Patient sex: F
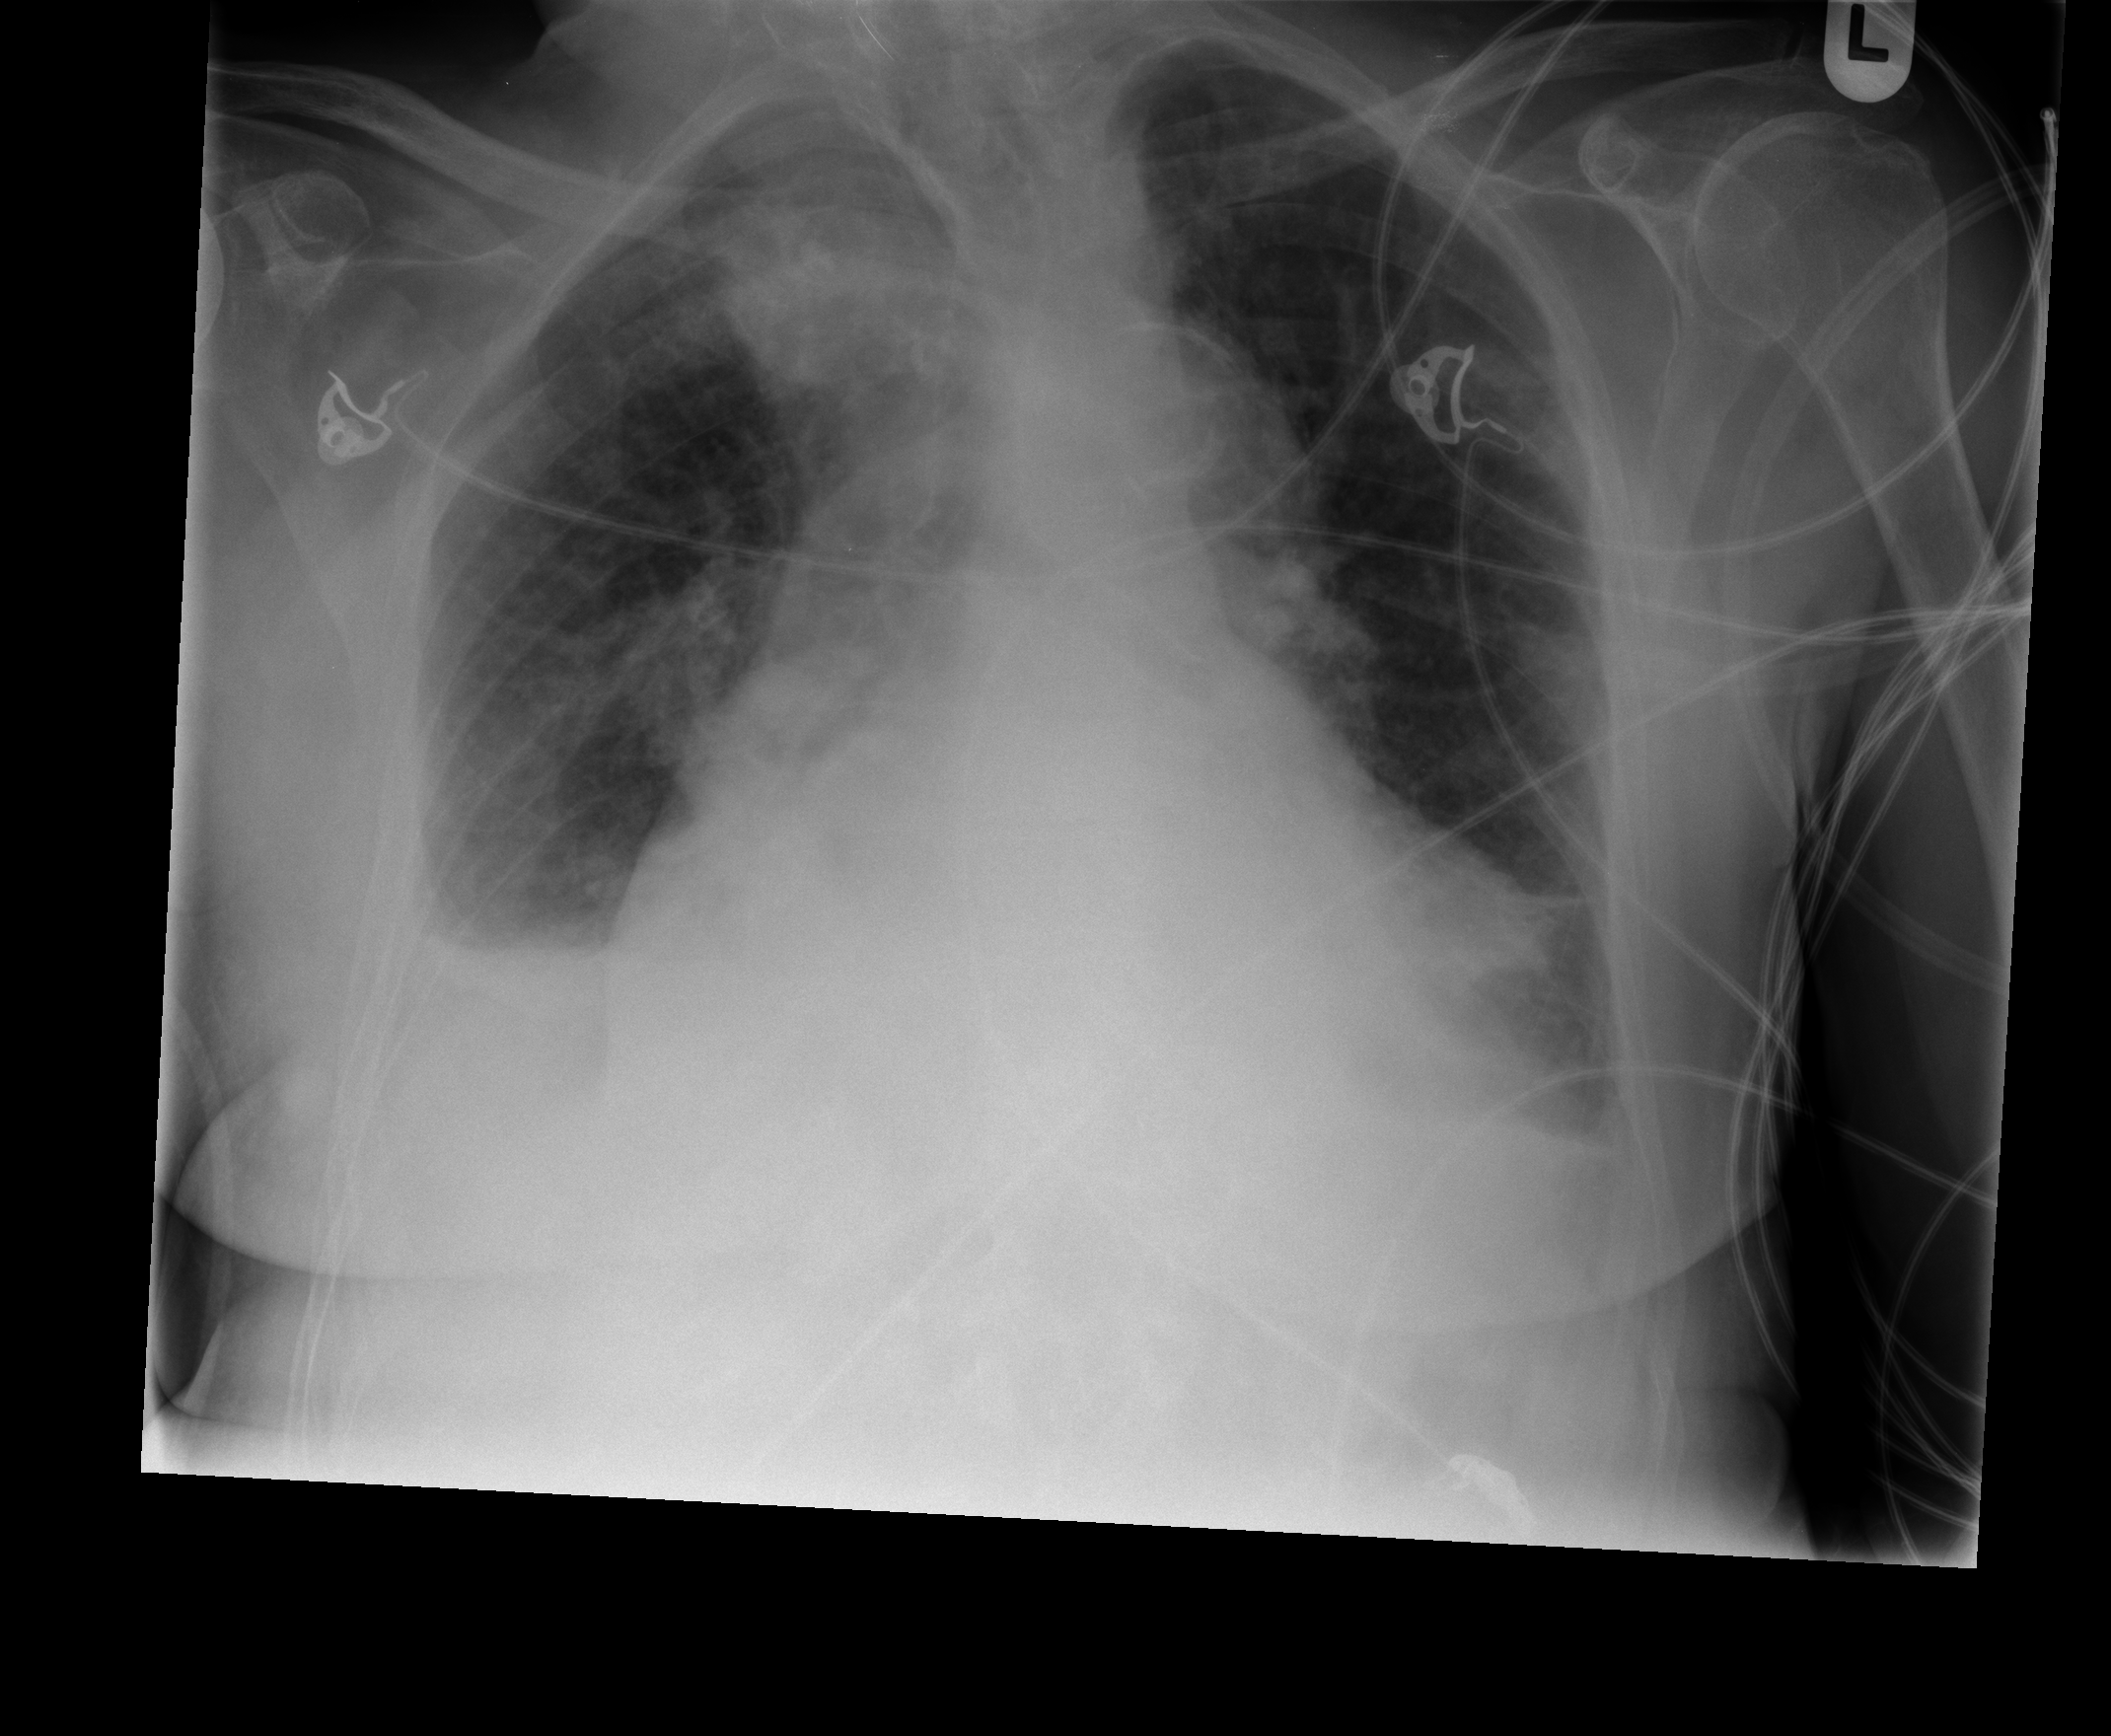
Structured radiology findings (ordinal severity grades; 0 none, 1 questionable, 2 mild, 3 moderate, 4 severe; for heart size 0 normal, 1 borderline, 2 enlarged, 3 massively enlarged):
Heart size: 2
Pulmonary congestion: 1
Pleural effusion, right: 2
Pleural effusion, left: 1
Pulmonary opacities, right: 1
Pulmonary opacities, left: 1
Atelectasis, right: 2
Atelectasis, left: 2